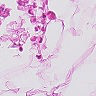
Metastatic tissue present: no